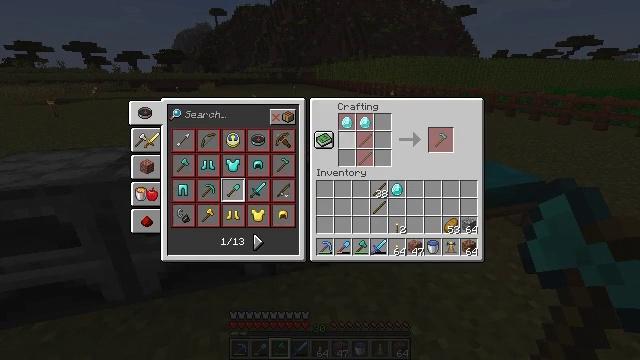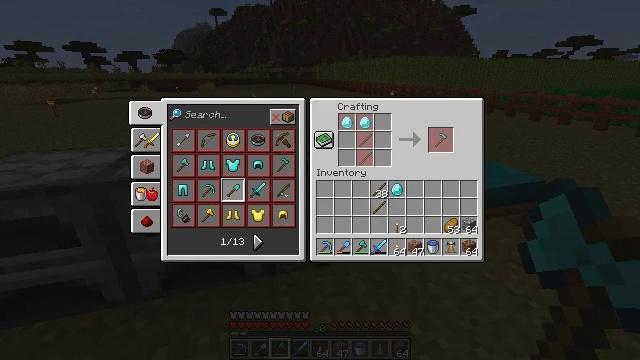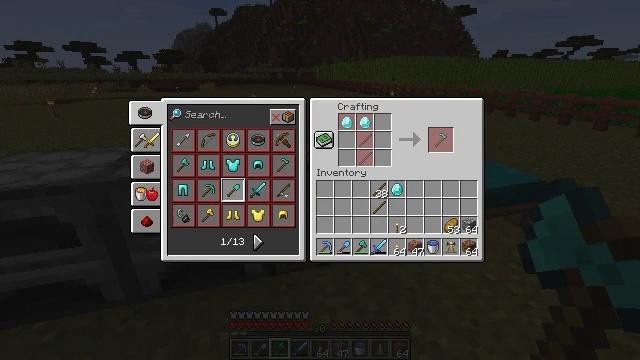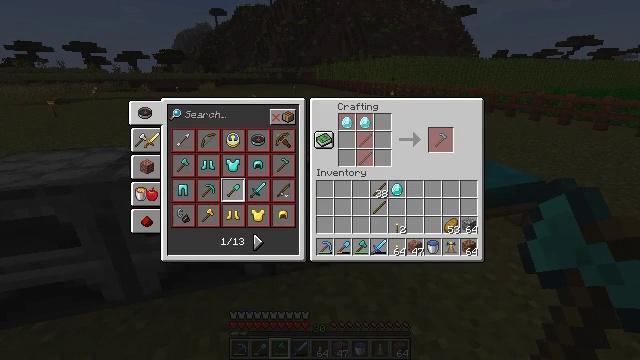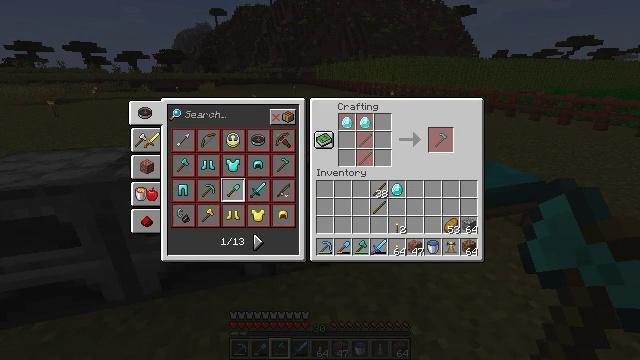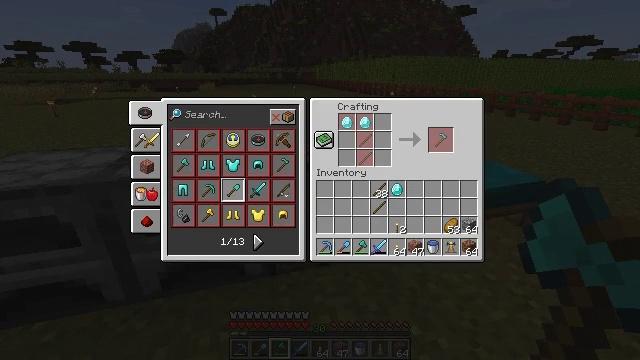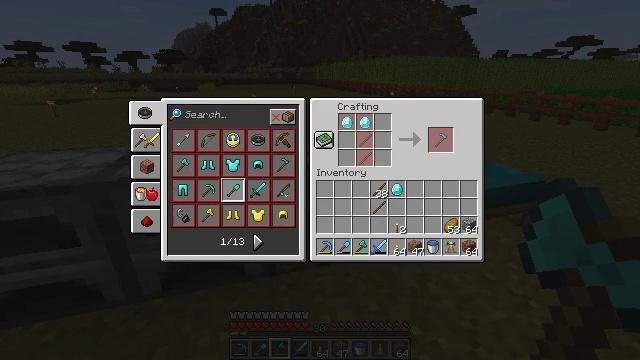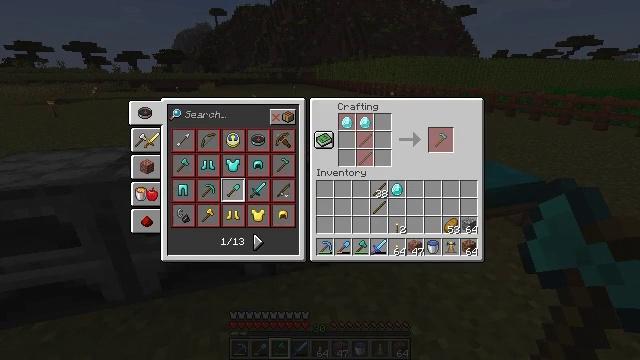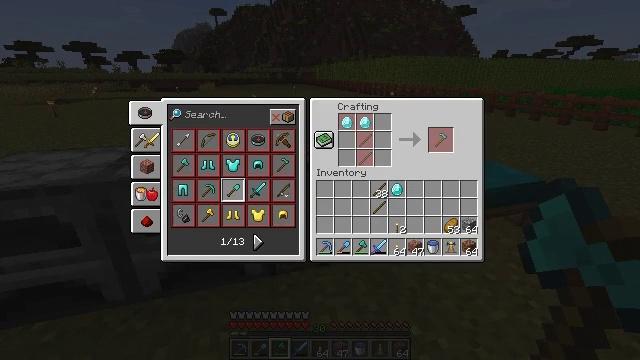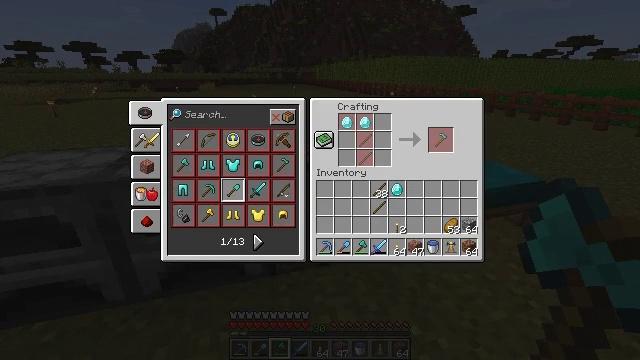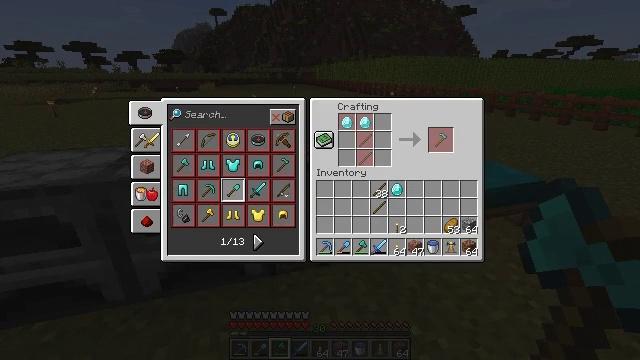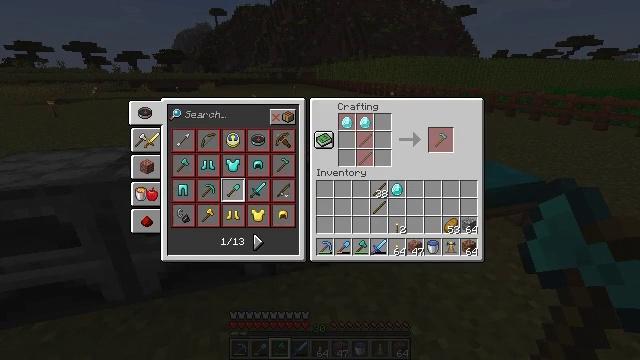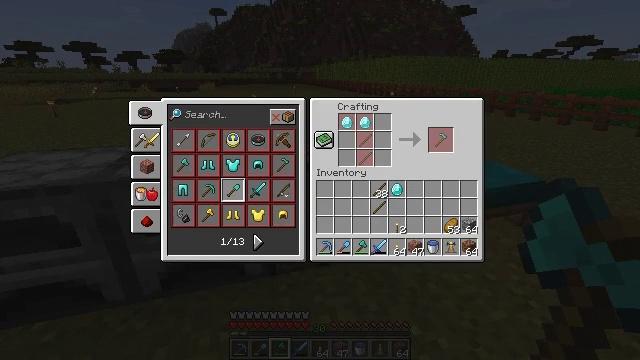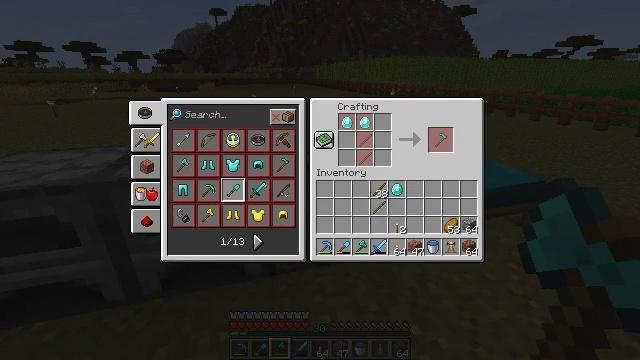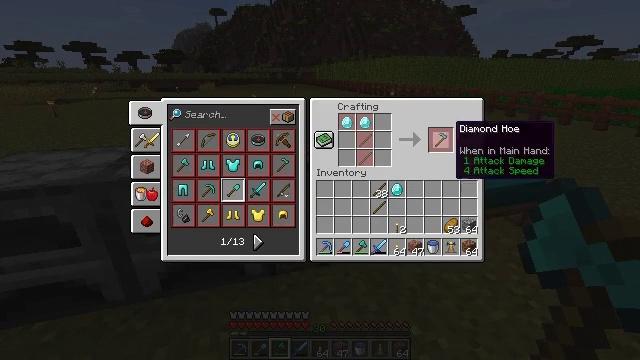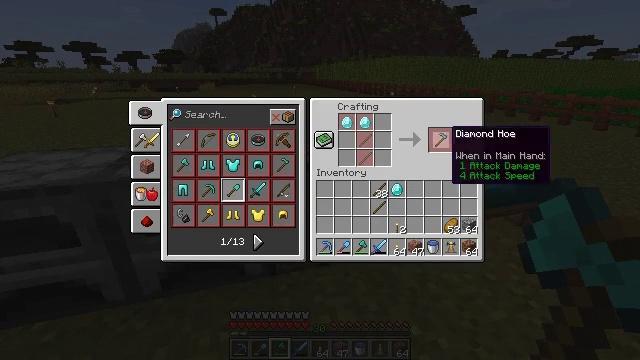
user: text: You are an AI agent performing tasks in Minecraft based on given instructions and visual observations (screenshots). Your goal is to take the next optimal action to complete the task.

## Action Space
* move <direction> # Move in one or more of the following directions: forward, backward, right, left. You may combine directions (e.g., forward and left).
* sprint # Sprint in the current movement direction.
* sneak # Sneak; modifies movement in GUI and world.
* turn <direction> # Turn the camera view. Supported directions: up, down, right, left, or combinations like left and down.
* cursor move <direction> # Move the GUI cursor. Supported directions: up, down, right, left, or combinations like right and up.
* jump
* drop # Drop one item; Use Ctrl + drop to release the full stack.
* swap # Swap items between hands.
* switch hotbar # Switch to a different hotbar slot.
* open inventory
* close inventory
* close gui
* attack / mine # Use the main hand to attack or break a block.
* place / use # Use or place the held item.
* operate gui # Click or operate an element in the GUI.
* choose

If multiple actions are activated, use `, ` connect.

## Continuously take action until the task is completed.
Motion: motion action
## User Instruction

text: Use two diamonds and sticks to craft a diamond hoe.
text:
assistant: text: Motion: cursor move right and up
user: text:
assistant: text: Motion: cursor move right
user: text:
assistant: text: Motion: cursor move right
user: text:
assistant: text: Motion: no_op
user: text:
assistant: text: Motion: no_op
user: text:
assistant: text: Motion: no_op
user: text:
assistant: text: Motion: no_op
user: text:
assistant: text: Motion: no_op
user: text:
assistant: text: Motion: no_op
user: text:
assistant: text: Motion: no_op
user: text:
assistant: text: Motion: no_op
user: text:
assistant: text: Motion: no_op
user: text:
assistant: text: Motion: no_op
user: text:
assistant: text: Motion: no_op
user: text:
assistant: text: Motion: no_op
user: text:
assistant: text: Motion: cursor move down
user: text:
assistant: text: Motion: cursor move down
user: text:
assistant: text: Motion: cursor move down
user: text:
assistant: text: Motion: no_op
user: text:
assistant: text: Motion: no_op
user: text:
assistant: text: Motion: no_op
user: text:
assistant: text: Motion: no_op
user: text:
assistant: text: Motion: no_op
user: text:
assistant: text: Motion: no_op
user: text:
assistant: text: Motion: turn right and down
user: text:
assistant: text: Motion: turn right and down
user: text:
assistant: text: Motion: turn right and up
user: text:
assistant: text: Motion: turn right and up
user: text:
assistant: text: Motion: turn right
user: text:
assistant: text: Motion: move forward, turn right